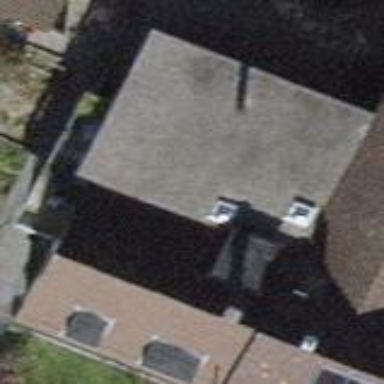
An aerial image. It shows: Semidetached house with tile roof.